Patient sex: M
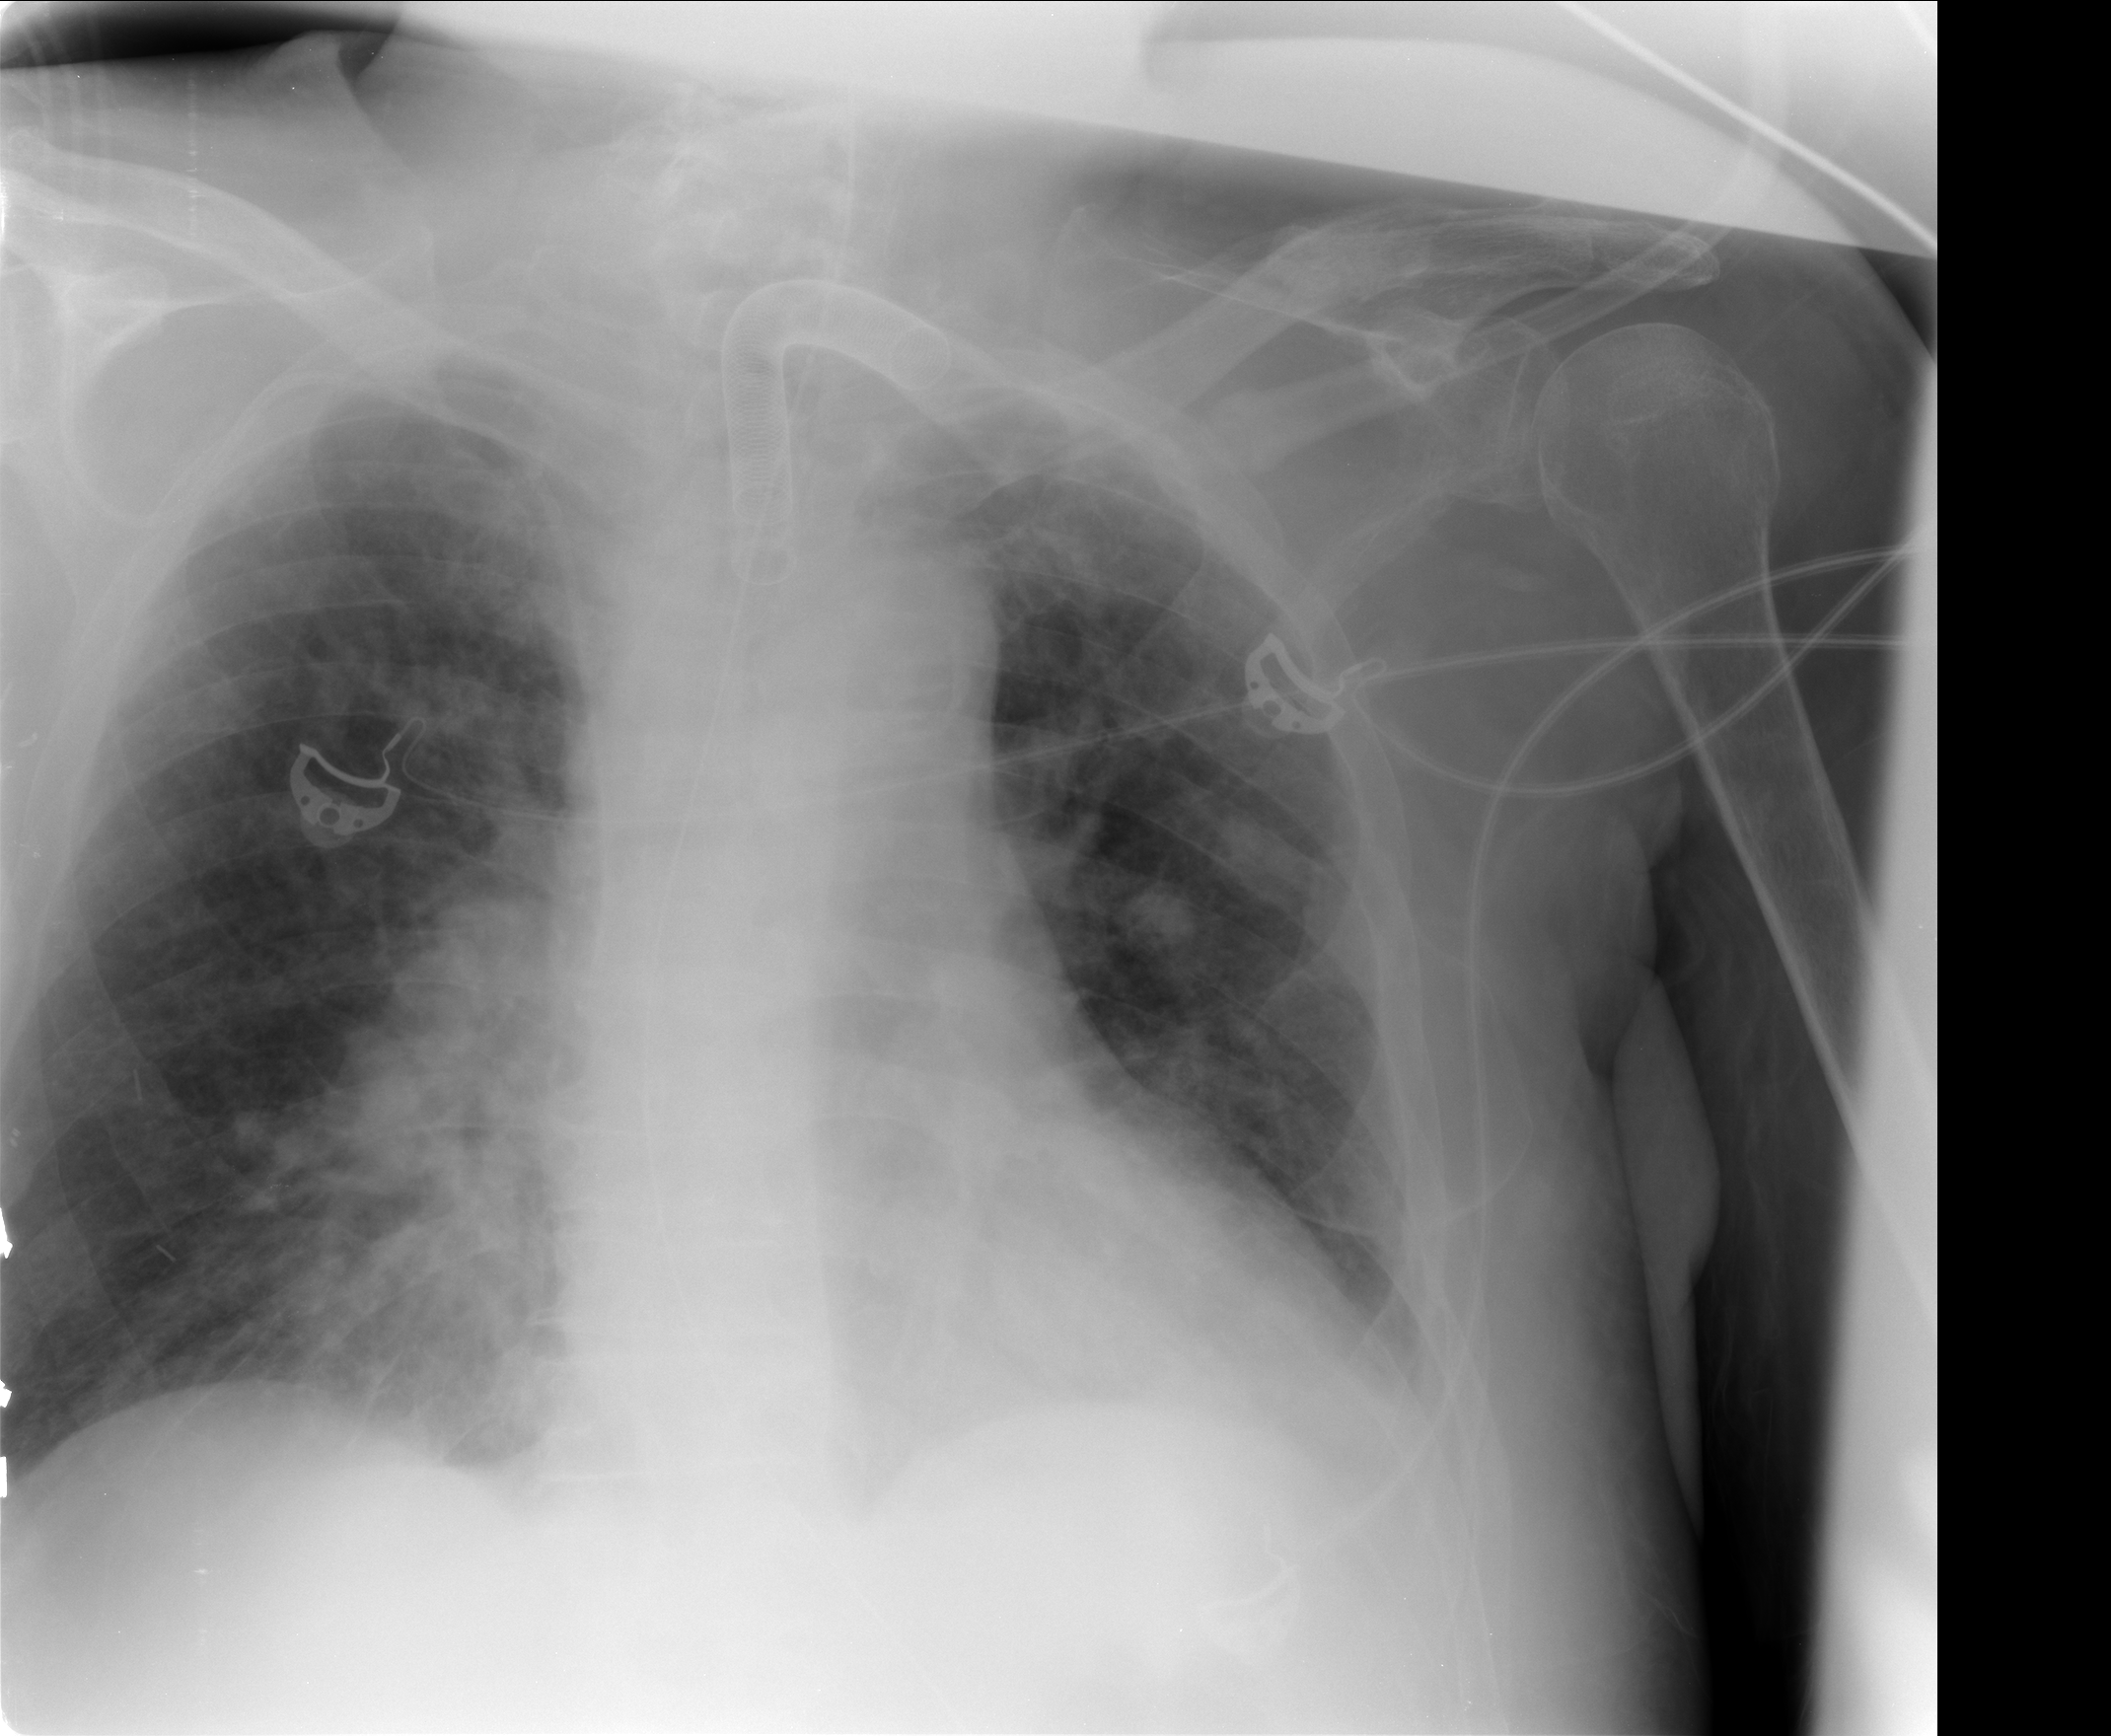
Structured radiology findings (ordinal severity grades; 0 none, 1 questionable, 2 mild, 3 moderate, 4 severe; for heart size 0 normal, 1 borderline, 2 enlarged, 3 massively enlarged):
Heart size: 0
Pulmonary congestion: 3
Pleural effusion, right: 0
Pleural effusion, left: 2
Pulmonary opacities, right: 3
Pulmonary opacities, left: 2
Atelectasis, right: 2
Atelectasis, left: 2